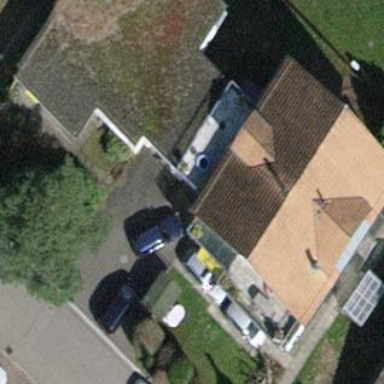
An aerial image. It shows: Detached building.